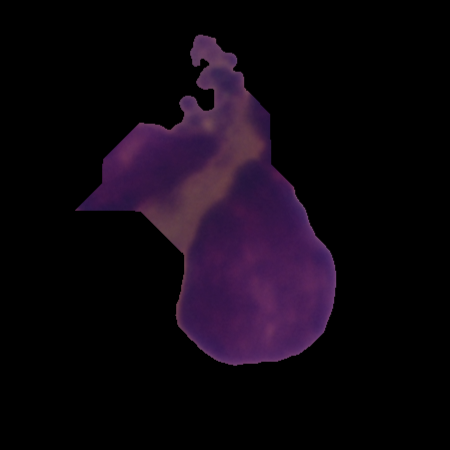
Label: healthy